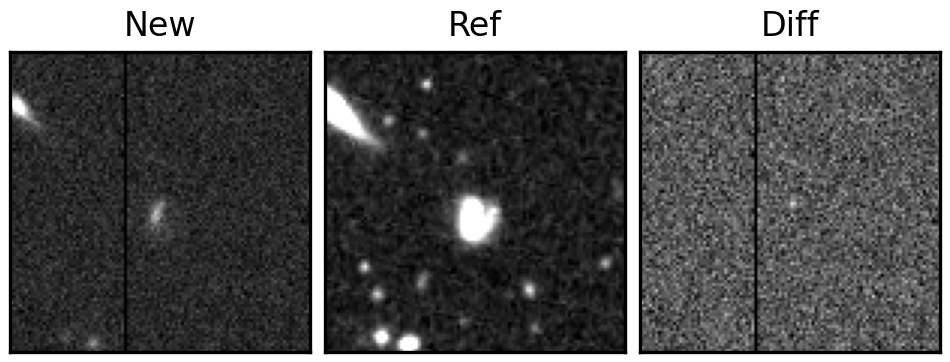
Label: real